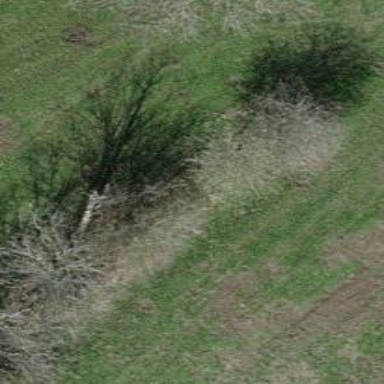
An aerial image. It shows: Row of trees in natural setting.